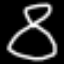
Label: hourglass